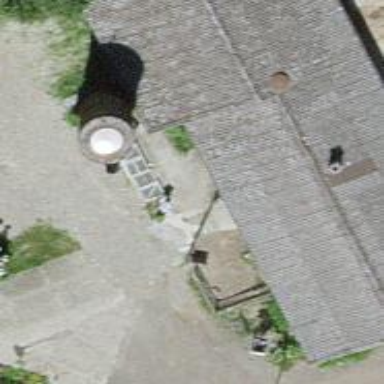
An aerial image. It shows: Rural barn.